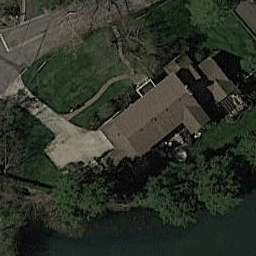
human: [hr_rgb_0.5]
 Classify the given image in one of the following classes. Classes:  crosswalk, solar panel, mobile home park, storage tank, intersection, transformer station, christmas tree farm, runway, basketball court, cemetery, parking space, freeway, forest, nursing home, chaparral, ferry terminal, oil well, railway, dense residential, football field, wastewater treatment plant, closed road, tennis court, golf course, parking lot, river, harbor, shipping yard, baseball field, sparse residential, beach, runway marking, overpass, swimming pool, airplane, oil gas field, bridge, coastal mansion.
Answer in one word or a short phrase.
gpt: sparse residential